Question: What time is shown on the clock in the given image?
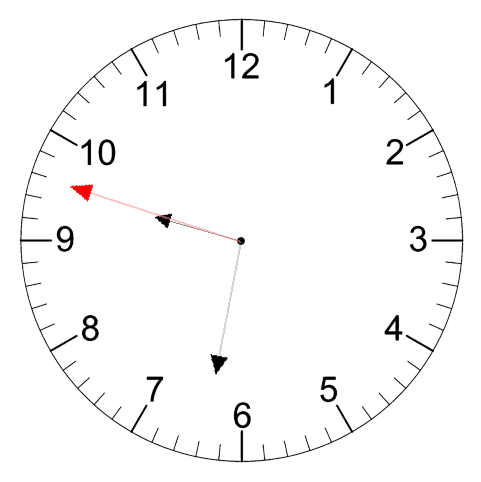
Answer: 09:31:48